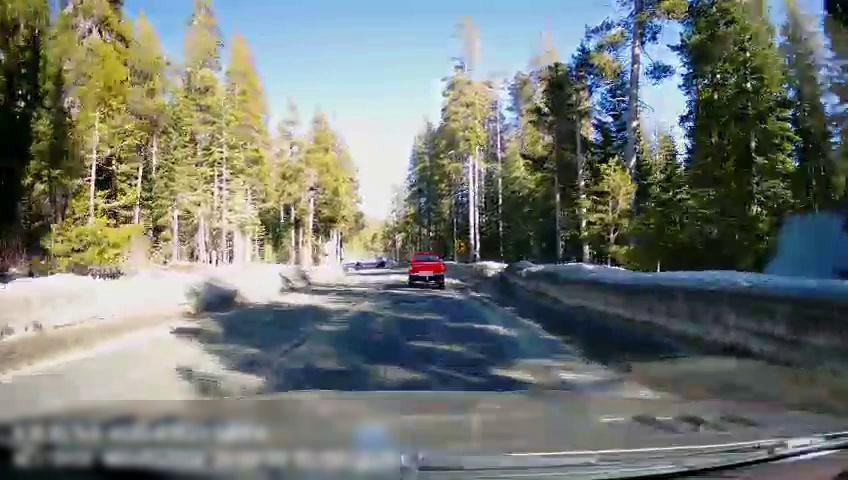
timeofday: Day
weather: Sunny
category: Drivable Space
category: Vehicles | Truck
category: Lanes | Current Lane
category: Traffic | Signs